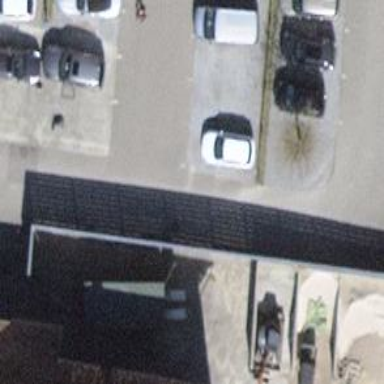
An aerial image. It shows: Asphalt parking aisle designated as service road.